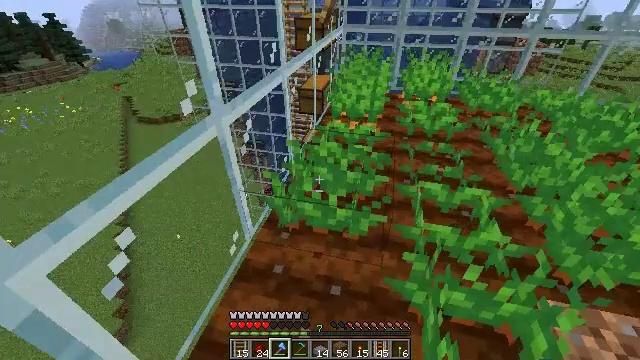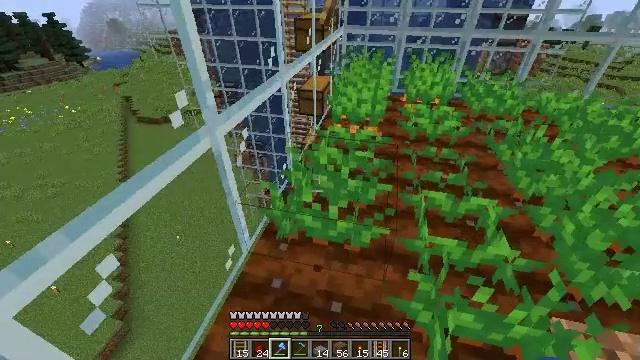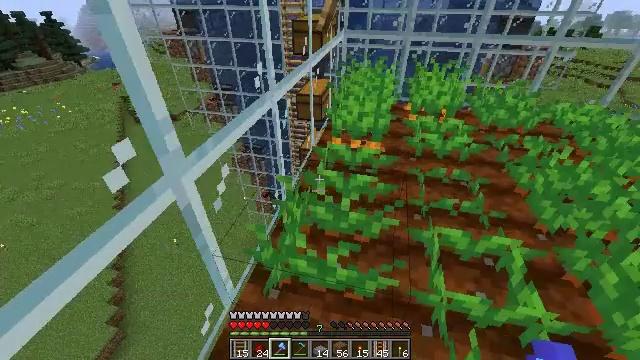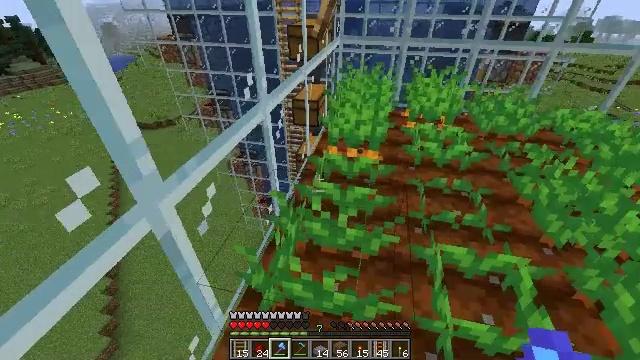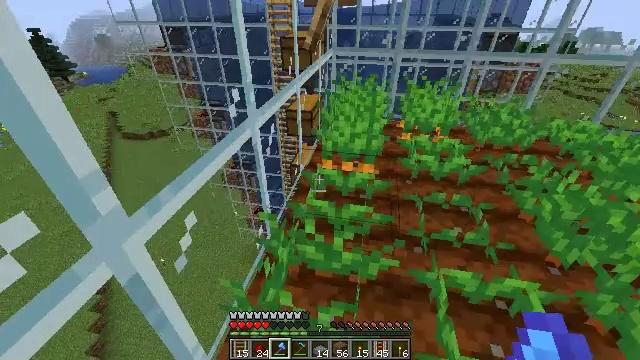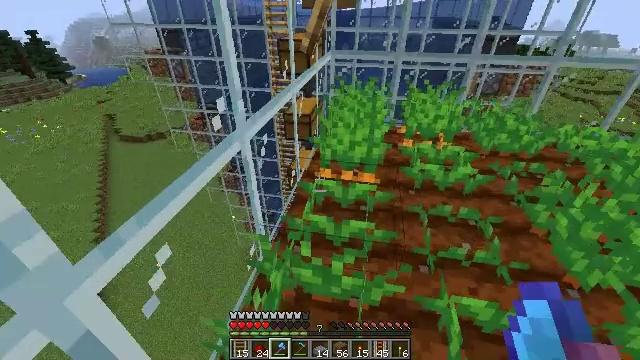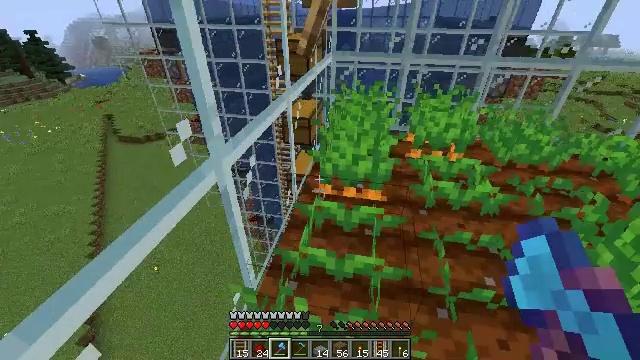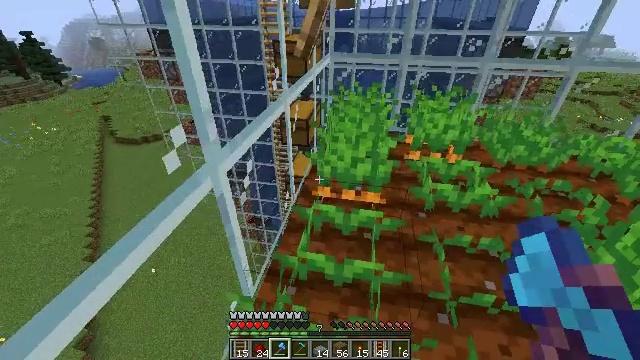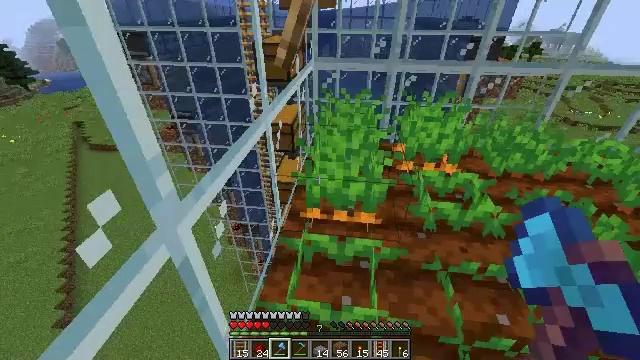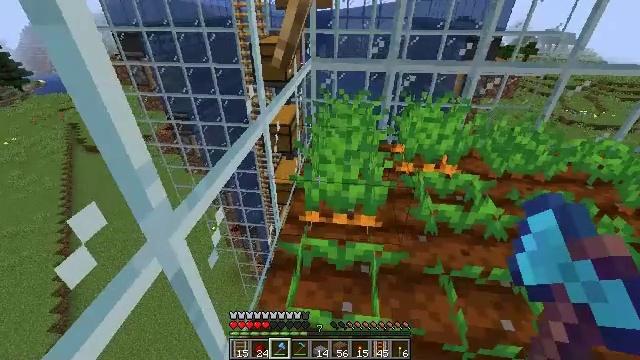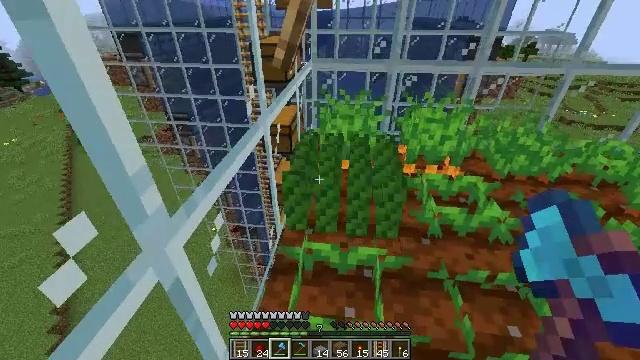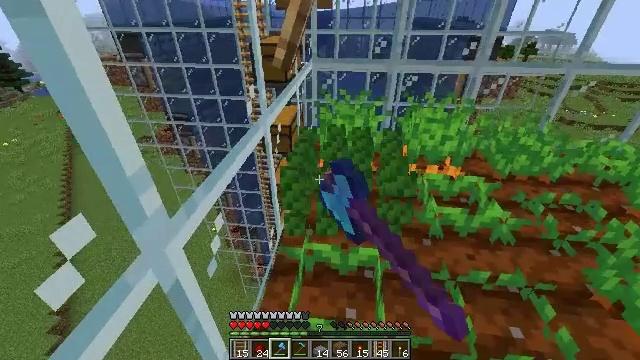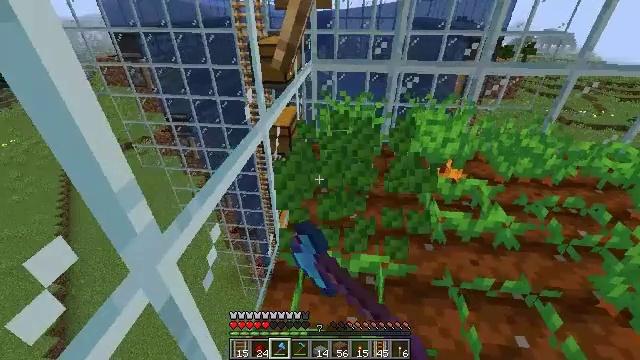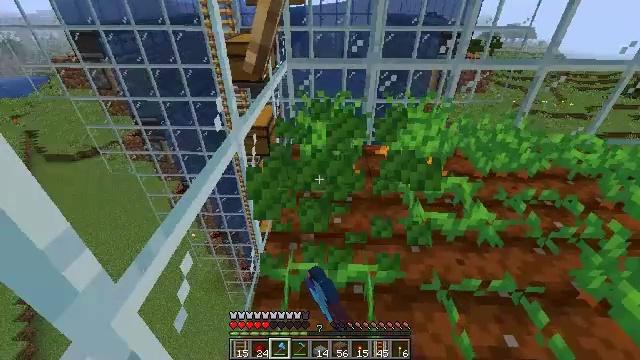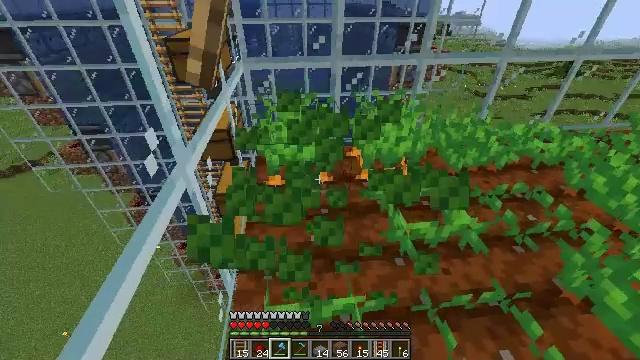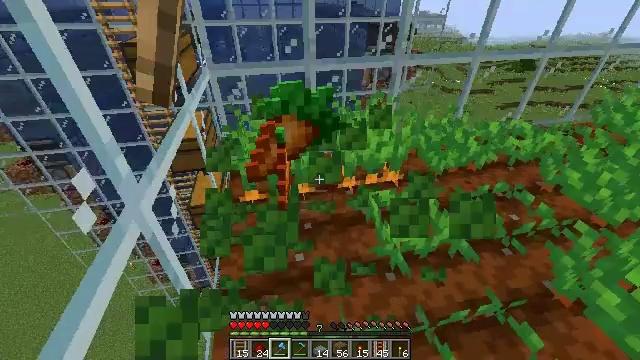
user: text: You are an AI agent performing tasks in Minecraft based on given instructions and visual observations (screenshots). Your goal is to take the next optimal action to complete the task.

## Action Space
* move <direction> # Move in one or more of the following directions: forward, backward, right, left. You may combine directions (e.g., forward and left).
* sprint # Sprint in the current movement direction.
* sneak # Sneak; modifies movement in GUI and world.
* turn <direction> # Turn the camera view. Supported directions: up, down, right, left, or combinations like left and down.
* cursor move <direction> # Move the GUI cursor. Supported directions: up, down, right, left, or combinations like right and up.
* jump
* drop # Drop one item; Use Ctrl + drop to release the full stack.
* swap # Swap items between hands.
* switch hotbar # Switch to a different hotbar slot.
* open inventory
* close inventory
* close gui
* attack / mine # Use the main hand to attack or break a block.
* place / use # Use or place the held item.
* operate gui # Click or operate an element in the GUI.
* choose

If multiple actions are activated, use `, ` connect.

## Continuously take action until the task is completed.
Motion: motion action
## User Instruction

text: Dig up carrots from the soil.
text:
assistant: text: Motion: move forward
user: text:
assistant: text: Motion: move forward
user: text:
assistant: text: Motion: move forward
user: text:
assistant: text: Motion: move forward, turn right and up
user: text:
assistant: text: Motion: move forward
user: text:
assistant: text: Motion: move forward
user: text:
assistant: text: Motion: move forward
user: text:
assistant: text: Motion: turn right
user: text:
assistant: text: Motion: no_op
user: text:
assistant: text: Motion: attack / mine
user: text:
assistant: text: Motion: attack / mine
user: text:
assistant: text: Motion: move forward, attack / mine
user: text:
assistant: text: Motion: move forward, turn right
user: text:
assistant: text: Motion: move forward, turn right and down
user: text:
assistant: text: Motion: move forward, turn right
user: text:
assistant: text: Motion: move forward, turn right and up
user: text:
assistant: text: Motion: move forward, turn right and up
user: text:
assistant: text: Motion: move forward, turn right
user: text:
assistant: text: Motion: no_op
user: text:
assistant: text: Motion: no_op
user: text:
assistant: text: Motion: attack / mine
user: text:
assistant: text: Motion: attack / mine
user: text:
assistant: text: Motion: attack / mine
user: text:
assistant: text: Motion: turn left
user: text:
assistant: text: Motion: turn left and down
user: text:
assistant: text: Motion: turn left and down
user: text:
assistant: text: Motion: no_op
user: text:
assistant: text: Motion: no_op
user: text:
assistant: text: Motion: attack / mine
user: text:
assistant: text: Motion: attack / mine